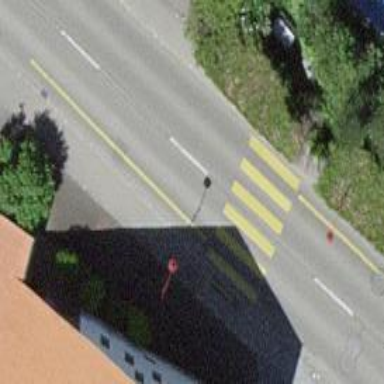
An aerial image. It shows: Unmarked crossing with zebra reference sign on the road.